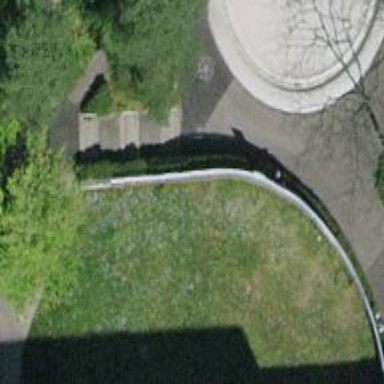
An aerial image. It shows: Steps made of asphalt.